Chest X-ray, PA view. Patient: 40 years old, sex F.
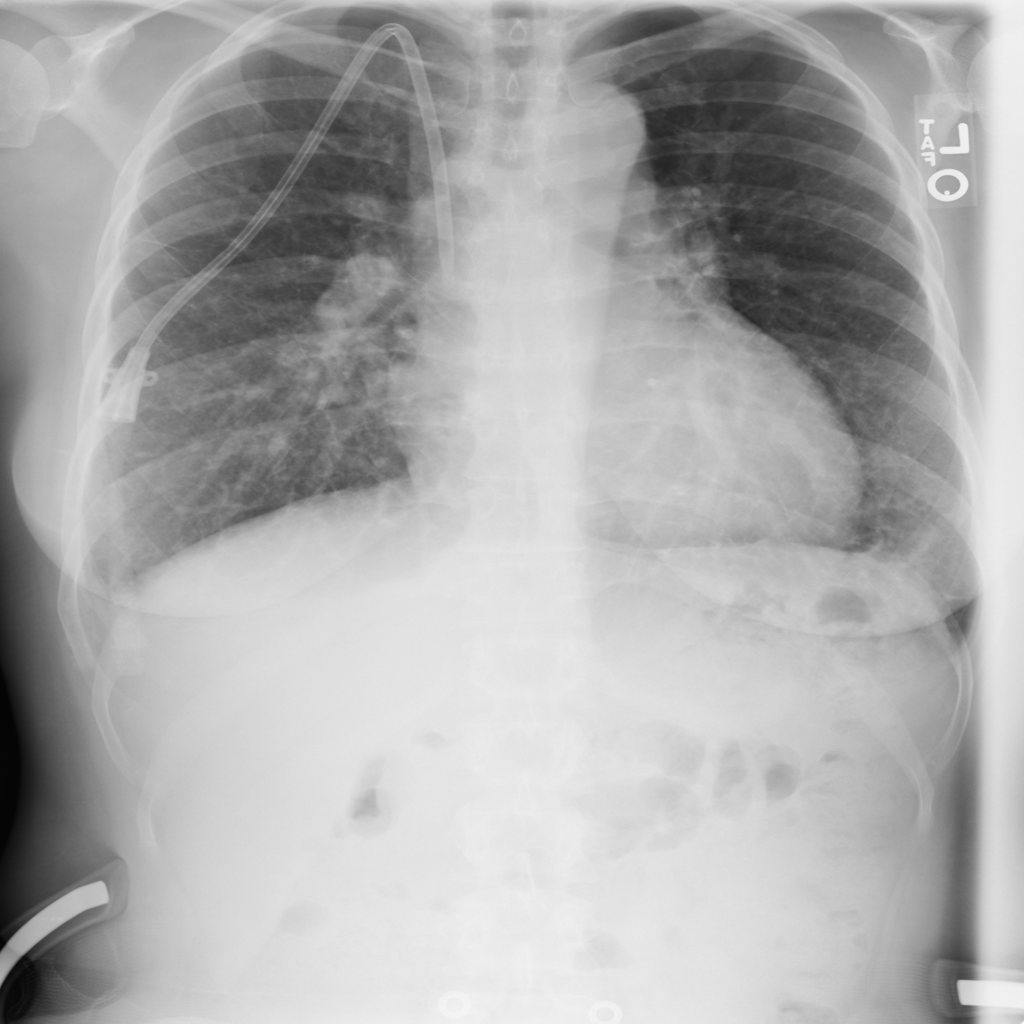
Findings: Edema, Effusion, Infiltration